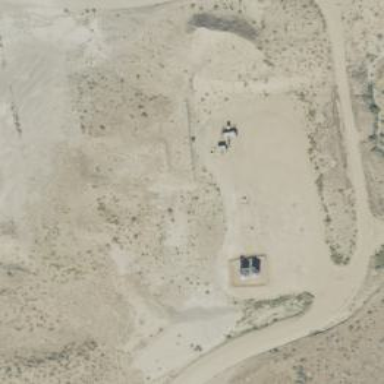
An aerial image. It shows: Petroleum well that is man-made.